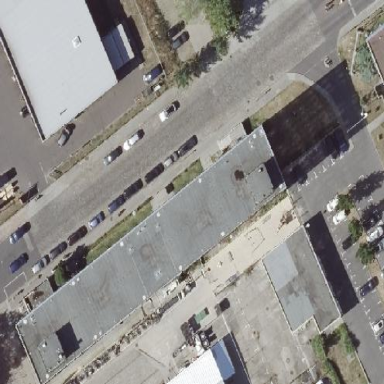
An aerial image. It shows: Flat-roofed office building serving as shelter and social facility.